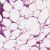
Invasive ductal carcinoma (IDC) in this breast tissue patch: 1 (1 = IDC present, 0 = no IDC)